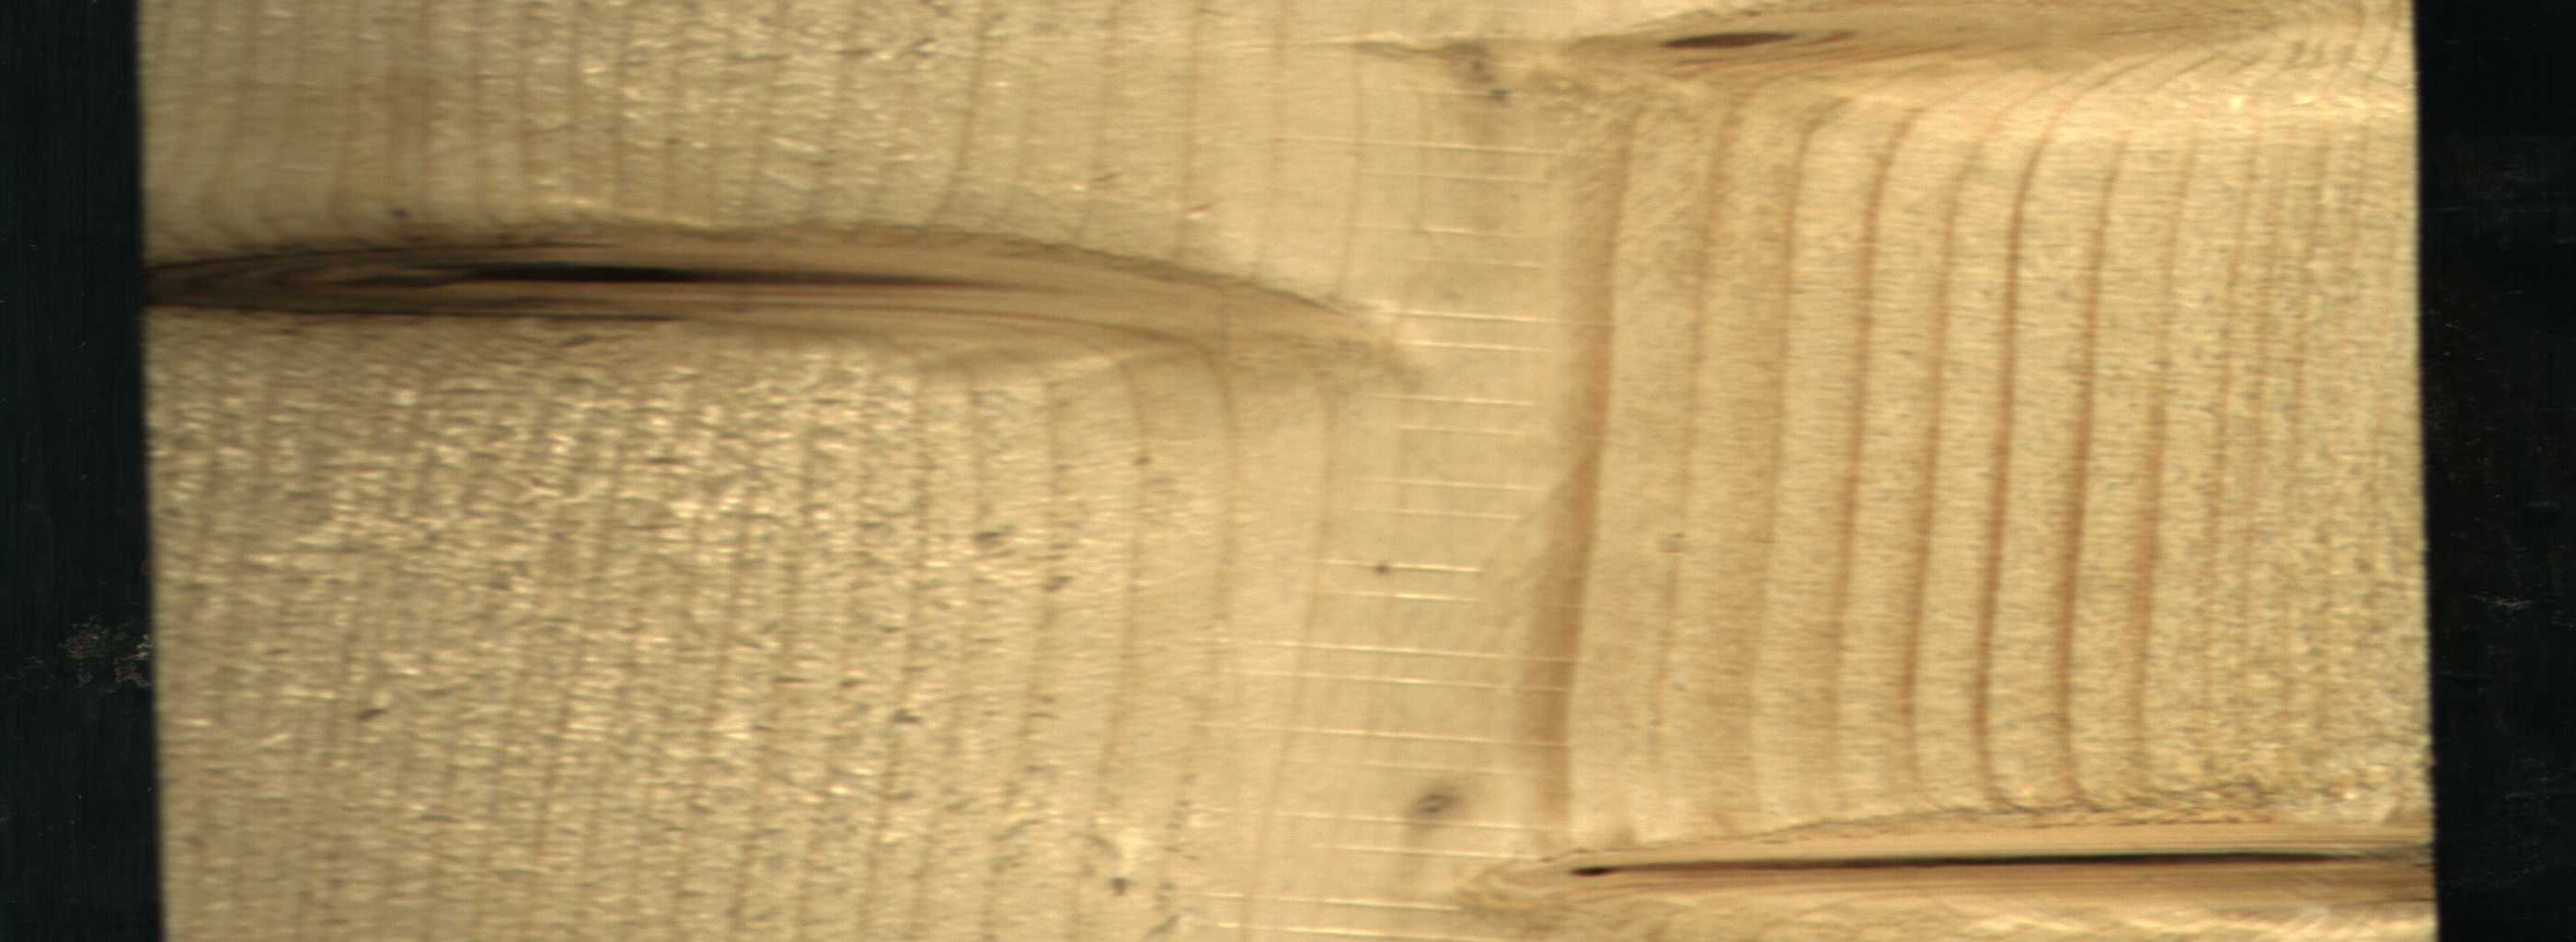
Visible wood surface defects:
Dead_Knot
Dead_Knot
Dead_Knot
Live_Knot
Live_Knot